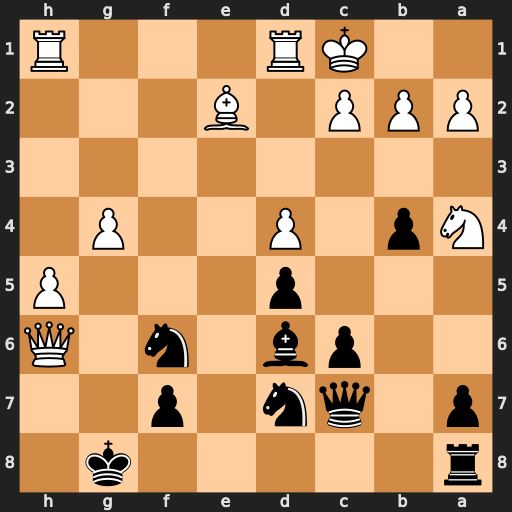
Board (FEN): r5k1/p1qn1p2/2pb1n1Q/3p3P/Np1P2P1/8/PPP1B3/2KR3R
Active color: b
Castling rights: -
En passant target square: -
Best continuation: Bf4+ Qxf4 Qxf4+